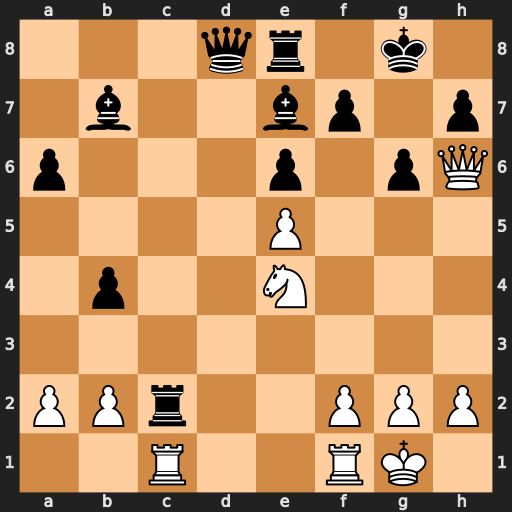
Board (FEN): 3qr1k1/1b2bp1p/p3p1pQ/4P3/1p2N3/8/PPr2PPP/2R2RK1
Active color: w
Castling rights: -
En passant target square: -
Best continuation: Nf6+ Bxf6 exf6 Qxf6 Rxc2